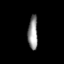
Tissue: lung
Cell type: Endothelial cells
Senescence score: 0.6177
Nuclear area (px): 323
Mean DAPI intensity: 145.786